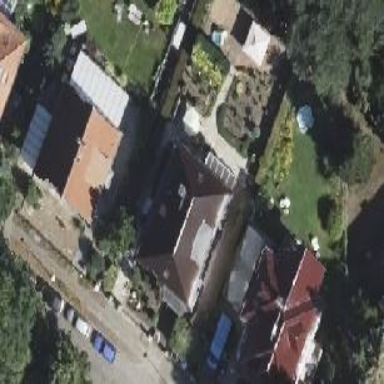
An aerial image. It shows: Detached building with pyramidal roof shape.